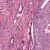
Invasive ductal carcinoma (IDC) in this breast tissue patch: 1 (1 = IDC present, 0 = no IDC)